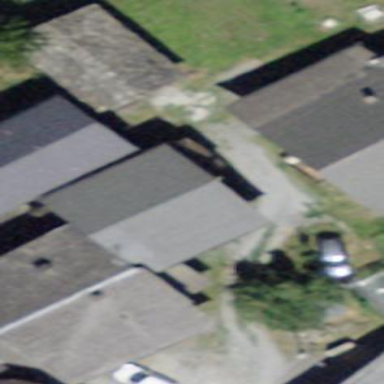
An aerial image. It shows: Simple and straightforward house.